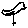
Label: bird